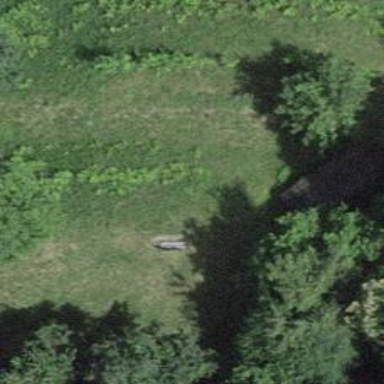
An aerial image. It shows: Brown bench.